Question: I am attempting to add a toolbar to one of my views below the UIWebView. The View loads, but the toolbar doesn't.
It is NOT in a navigation controller, it is its own view that is navigated to using a modal cross dissolve segue. Below is how I setup the view.

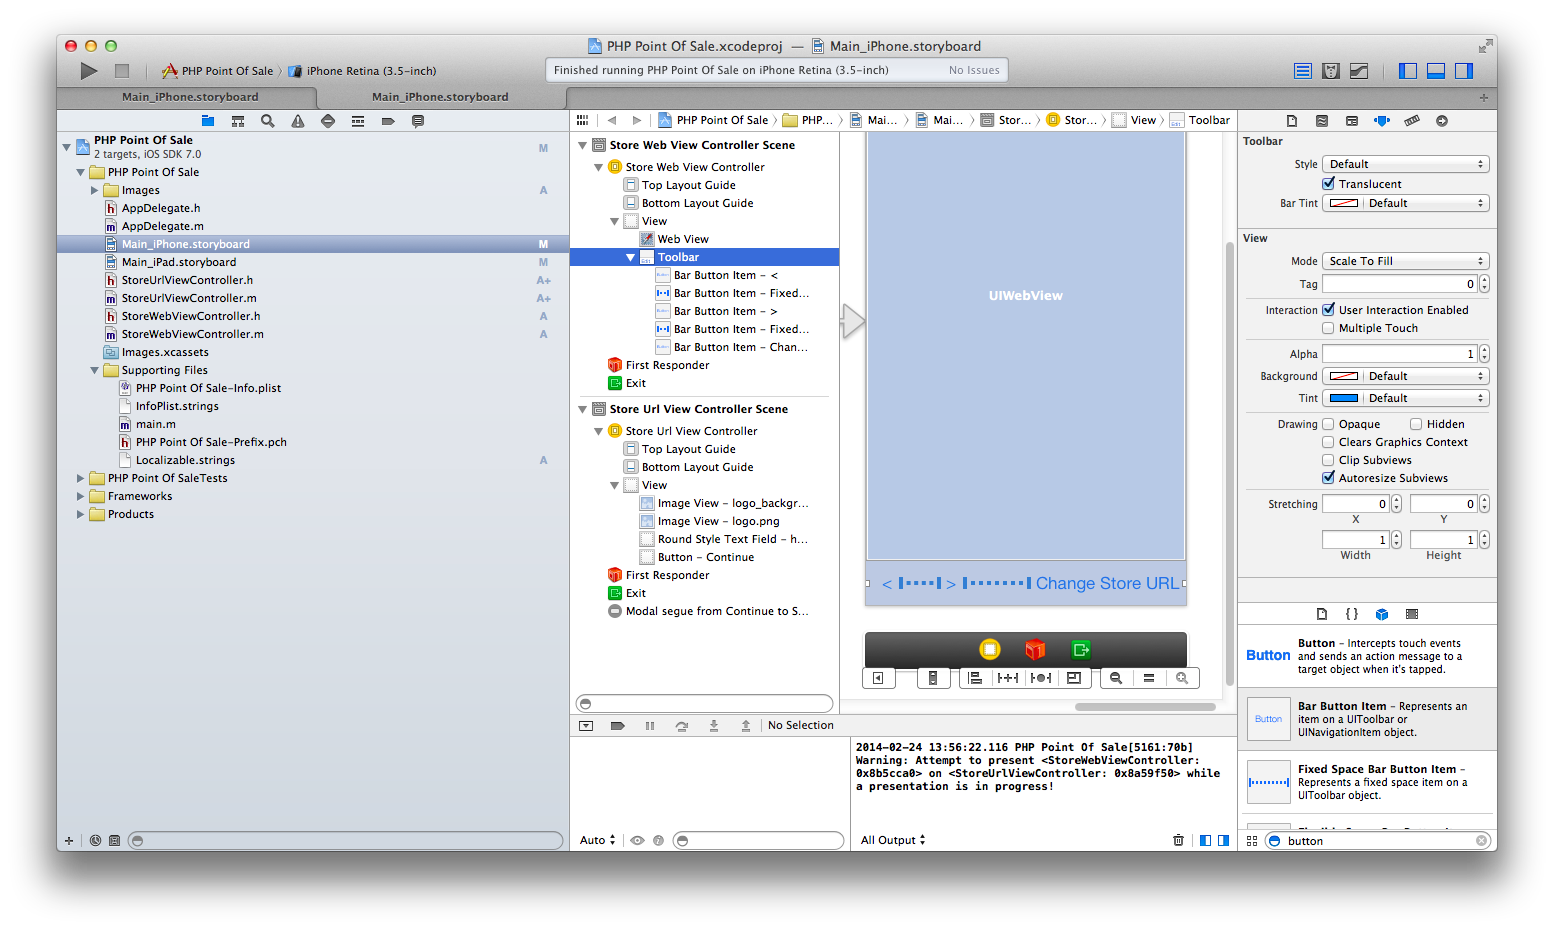
Answer: Make sure the autolayout constraints are correctly set.
On the provided screenshot I don't see any constraints in the inspector.
Select your toolbar, then reset its constraints to suggested ones.
Here is how to do it: